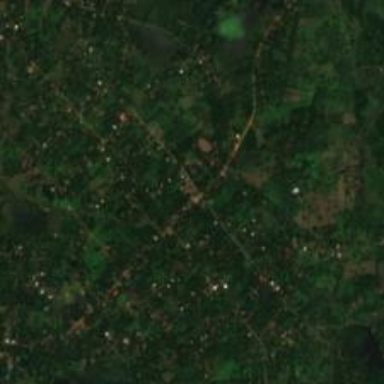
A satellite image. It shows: Village.